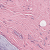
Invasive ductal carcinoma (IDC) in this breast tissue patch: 1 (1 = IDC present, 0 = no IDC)